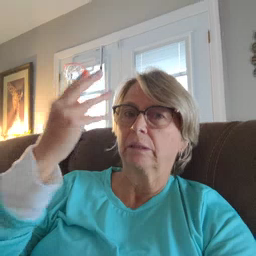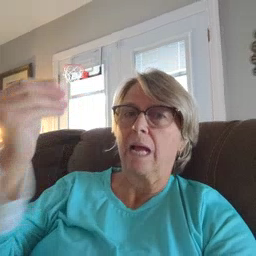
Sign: outside